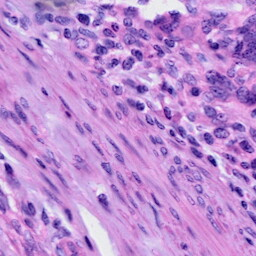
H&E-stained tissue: Cervix